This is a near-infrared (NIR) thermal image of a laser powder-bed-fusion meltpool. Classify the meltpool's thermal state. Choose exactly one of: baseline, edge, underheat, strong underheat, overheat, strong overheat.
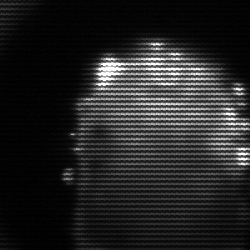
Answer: baseline